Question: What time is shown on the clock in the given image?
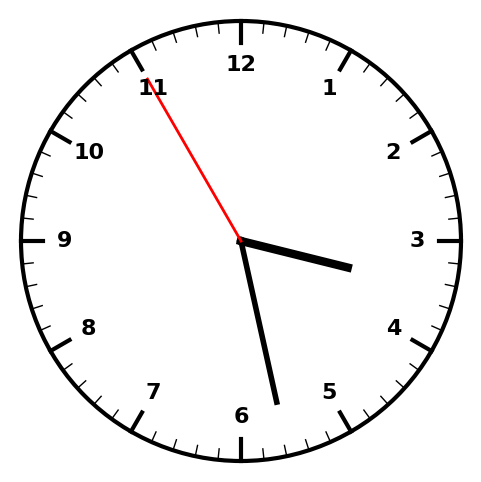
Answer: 03:27:55